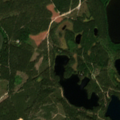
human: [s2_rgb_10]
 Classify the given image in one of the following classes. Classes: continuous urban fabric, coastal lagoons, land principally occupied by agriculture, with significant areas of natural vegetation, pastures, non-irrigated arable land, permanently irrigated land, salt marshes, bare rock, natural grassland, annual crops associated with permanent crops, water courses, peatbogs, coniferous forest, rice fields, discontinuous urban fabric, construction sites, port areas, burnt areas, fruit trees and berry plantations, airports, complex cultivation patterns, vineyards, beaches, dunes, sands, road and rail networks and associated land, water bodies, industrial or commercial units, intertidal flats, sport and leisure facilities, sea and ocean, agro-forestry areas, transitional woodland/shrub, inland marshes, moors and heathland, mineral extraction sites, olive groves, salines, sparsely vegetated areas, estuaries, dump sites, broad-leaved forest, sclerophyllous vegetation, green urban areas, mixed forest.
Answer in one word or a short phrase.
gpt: coniferous forest, mixed forest, water bodies